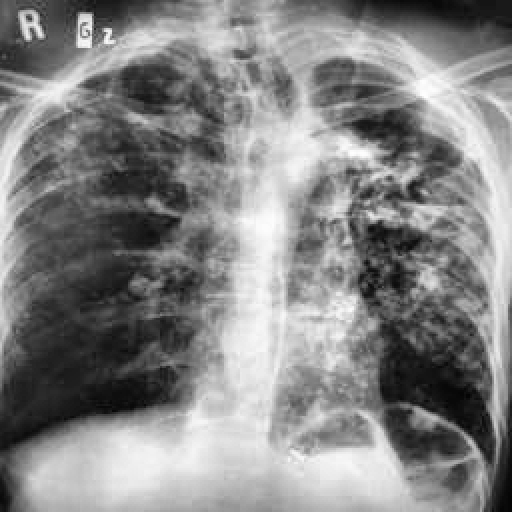
Finding: TUBERCULOSIS